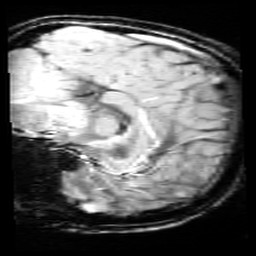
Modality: SWI
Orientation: sagittal
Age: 12
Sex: female
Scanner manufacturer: siemens
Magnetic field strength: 3 T
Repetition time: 0.027 s
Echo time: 0.02 s